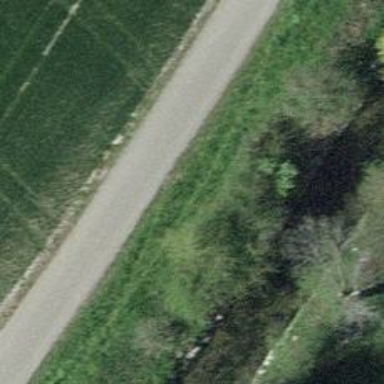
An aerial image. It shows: Unclassified road with asphalt surface.